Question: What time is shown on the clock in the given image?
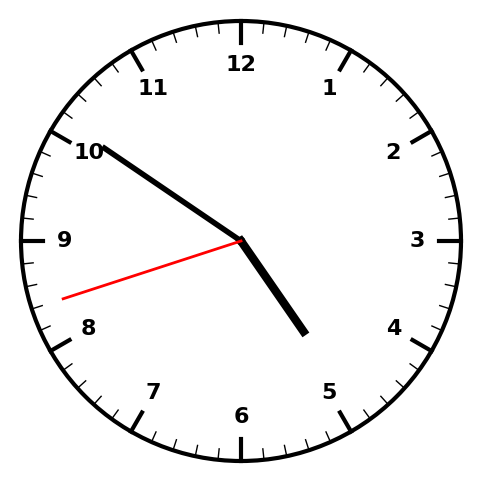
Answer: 04:50:42